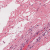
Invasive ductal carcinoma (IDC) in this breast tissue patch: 0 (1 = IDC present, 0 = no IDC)